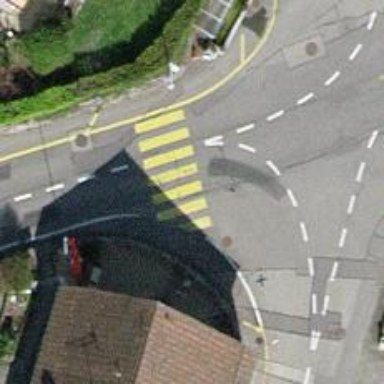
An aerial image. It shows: Zebra crossing on the road.